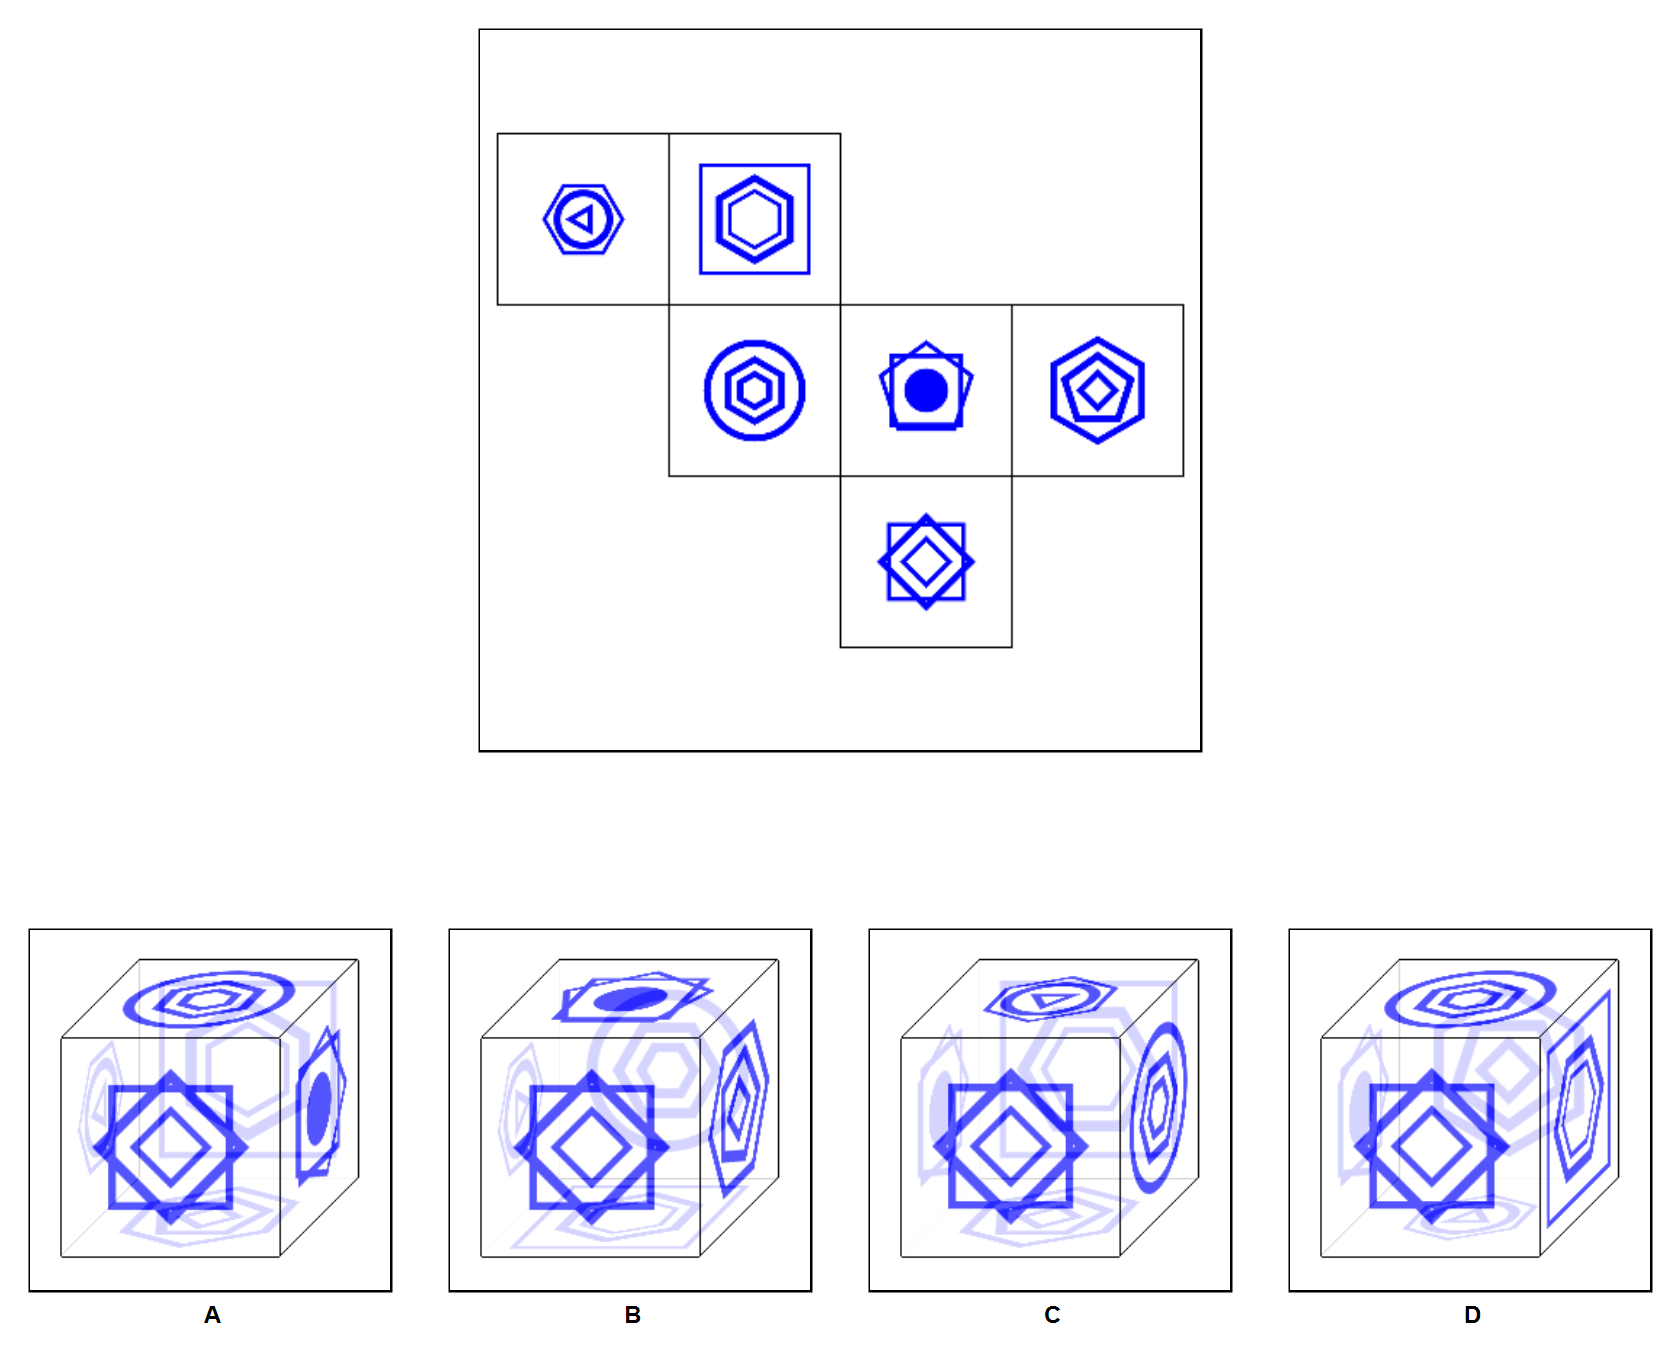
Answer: A